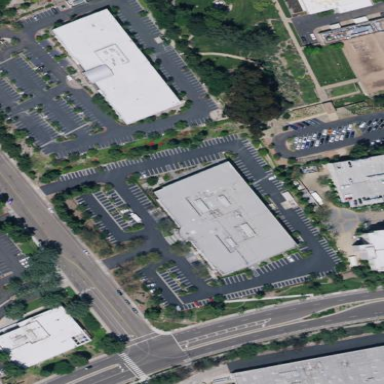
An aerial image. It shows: Industrial building.